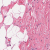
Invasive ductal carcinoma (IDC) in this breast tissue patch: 0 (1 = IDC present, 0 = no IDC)